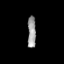
Tissue: prostate
Cell type: T cells
Senescence score: 0.308
Nuclear area (px): 257
Mean DAPI intensity: 154.829